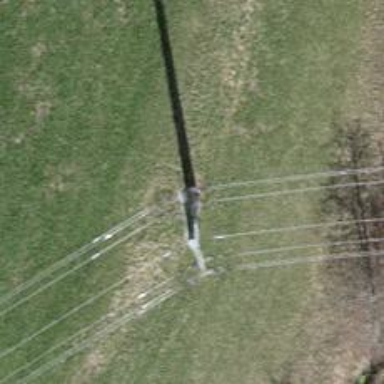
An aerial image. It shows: Power tower.